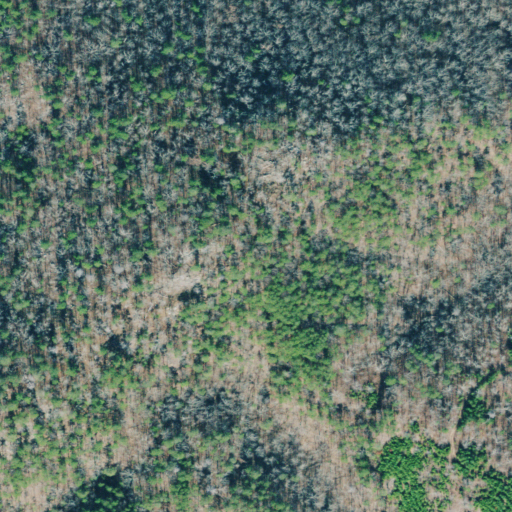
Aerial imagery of mountain in Georgia named Etna Mountain containing deciduous forest, mixed forest, and evergreen forest